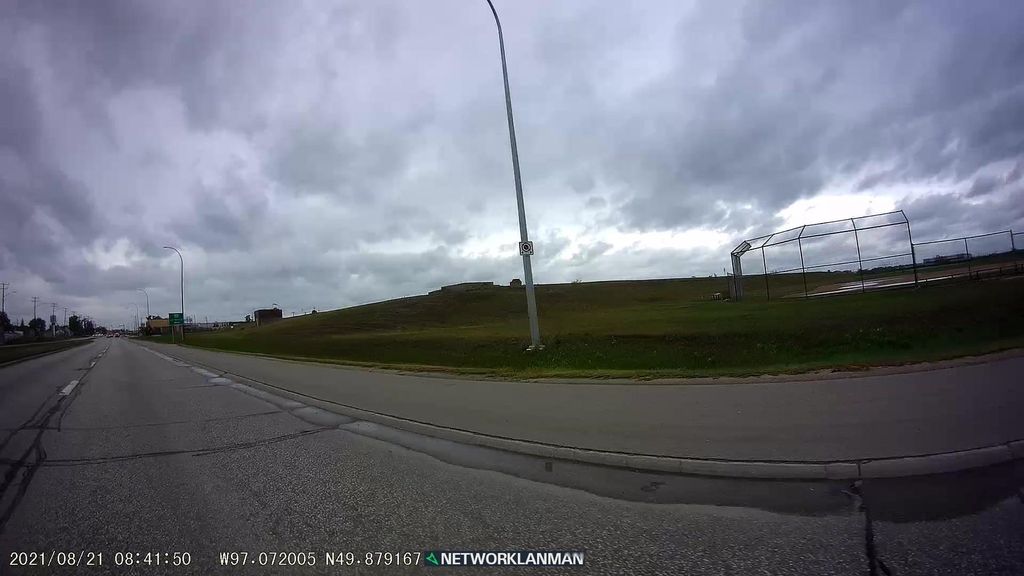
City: winnipeg